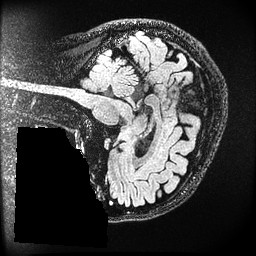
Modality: FLAIR
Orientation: sagittal
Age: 35
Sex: male
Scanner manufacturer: ge
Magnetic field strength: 3 T
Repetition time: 4.802 s
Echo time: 0.116 s